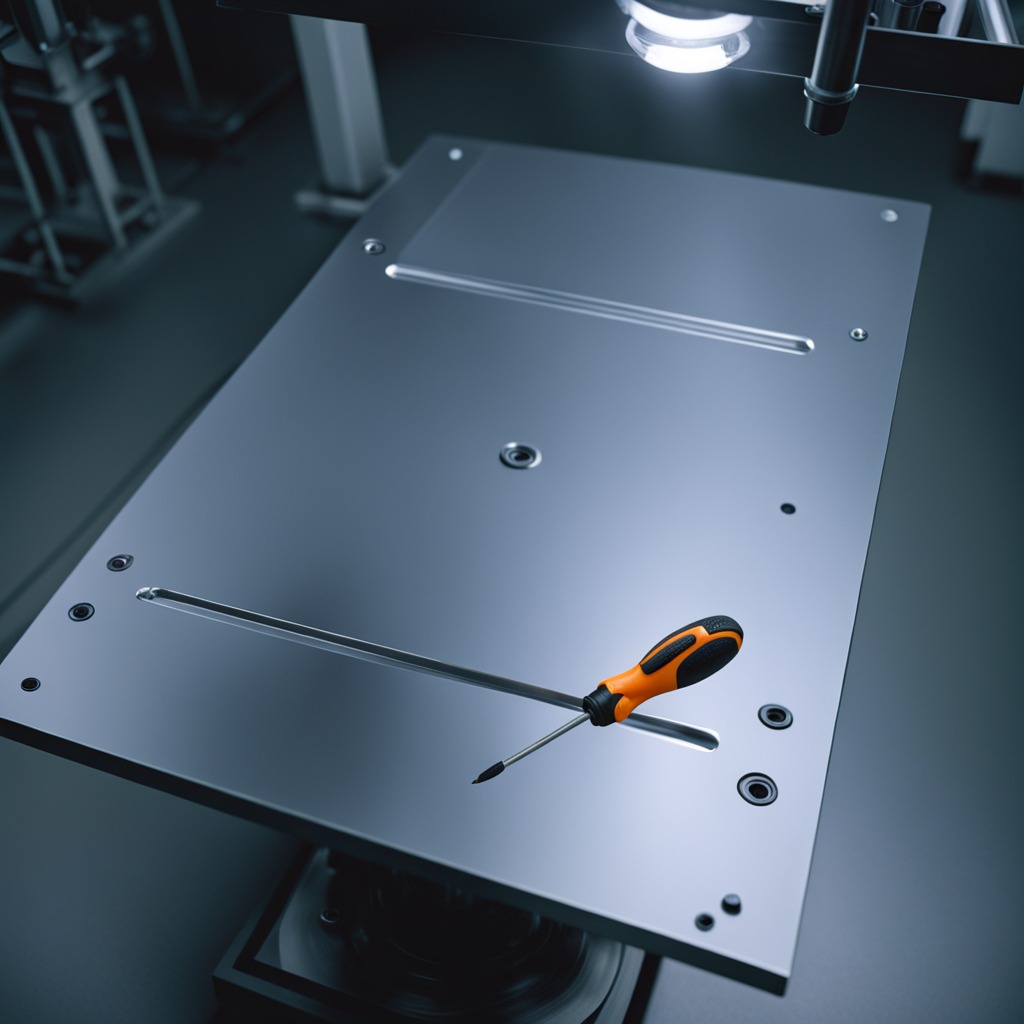
A screwdriver lying on a metal table in a machine shop under fluorescent lights